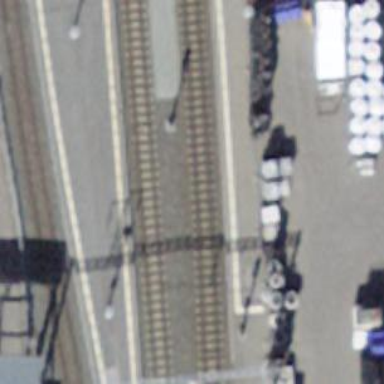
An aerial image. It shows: Railway signal.